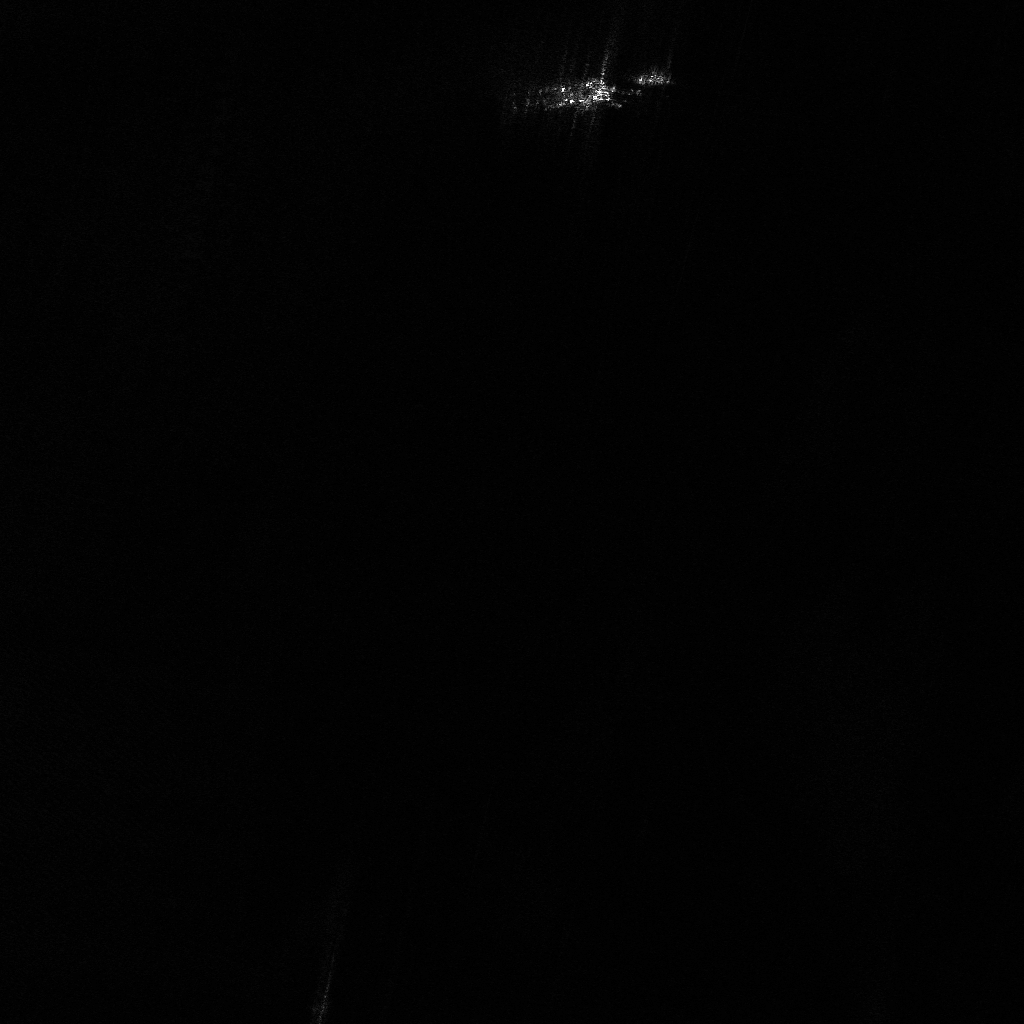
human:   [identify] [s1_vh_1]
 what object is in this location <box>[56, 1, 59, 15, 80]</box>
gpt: <ref>1 large container at the top</ref>